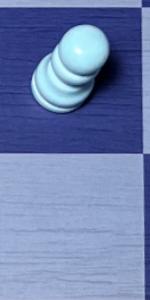
Label: Empty